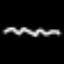
Label: squiggle